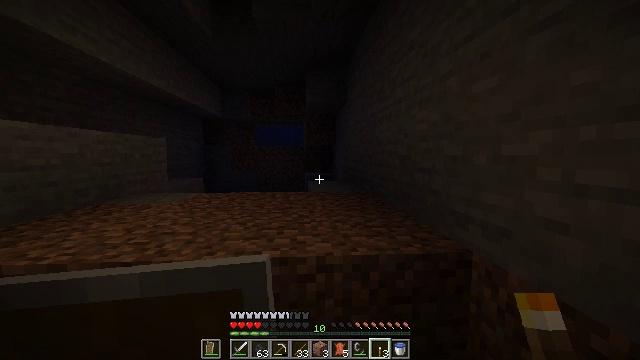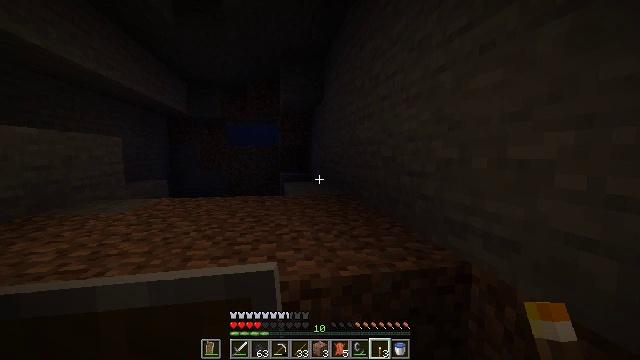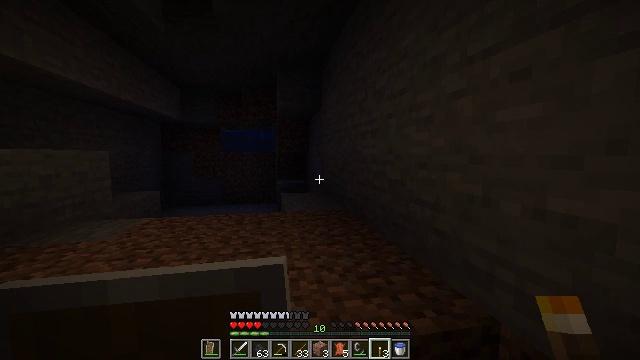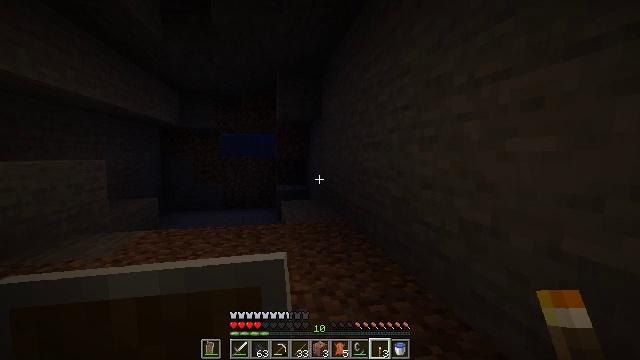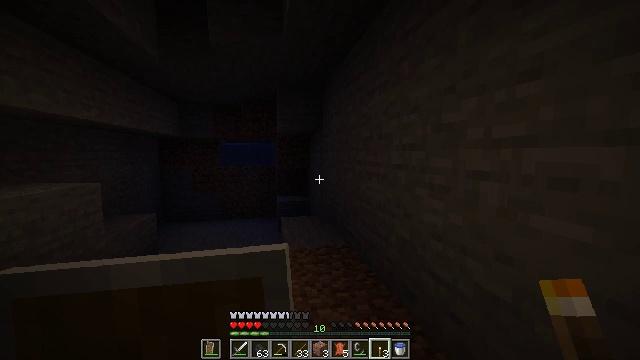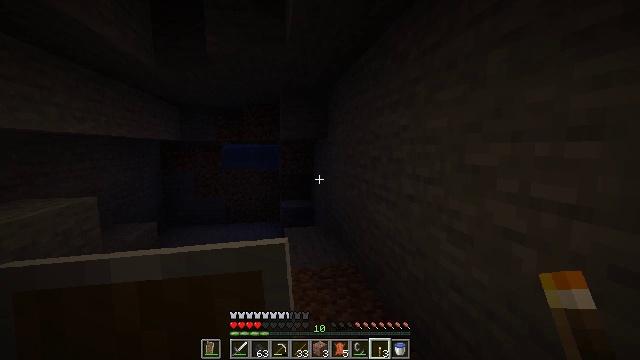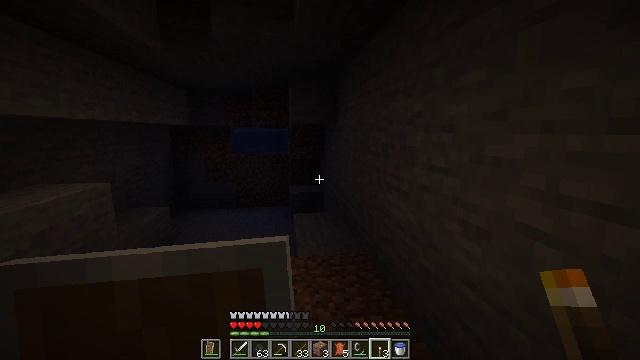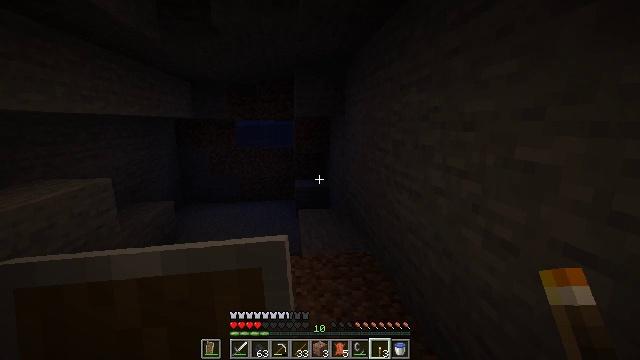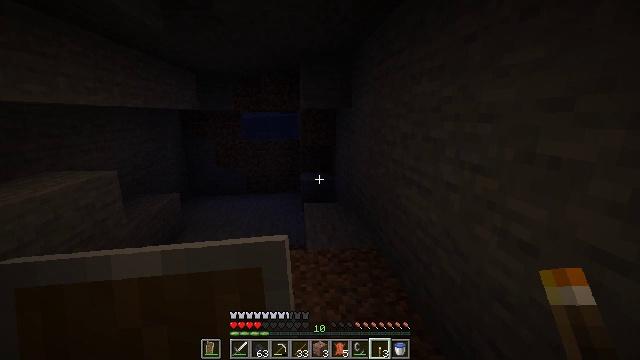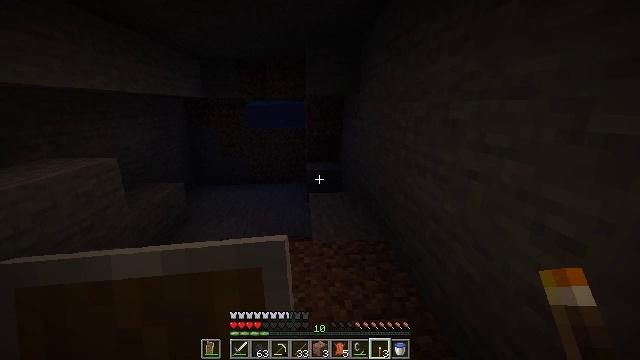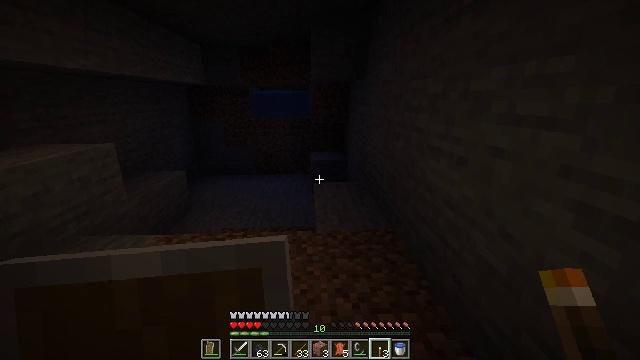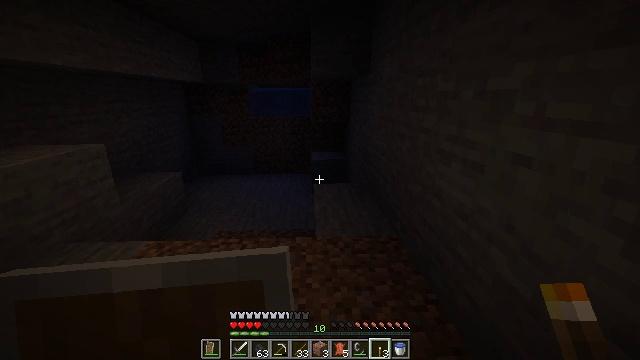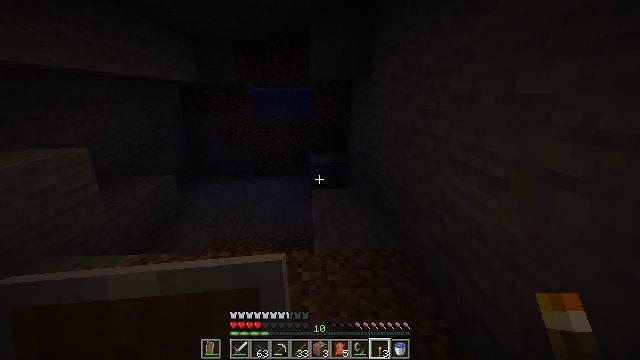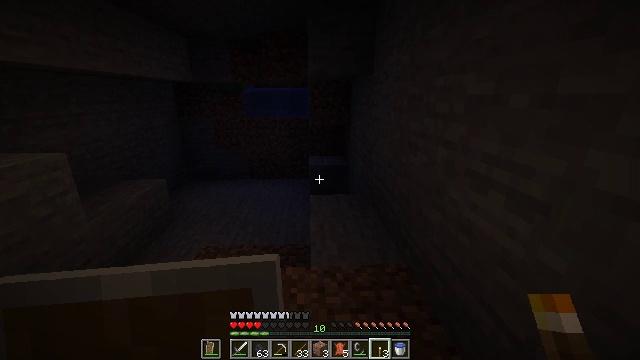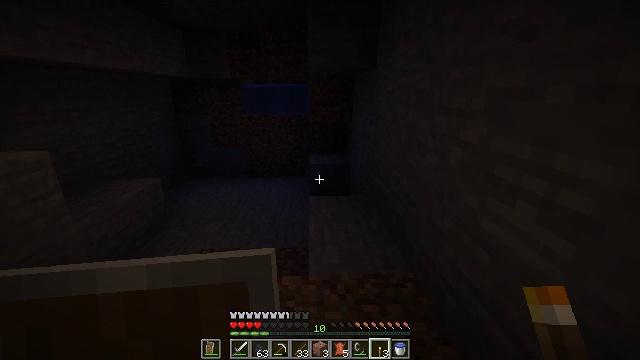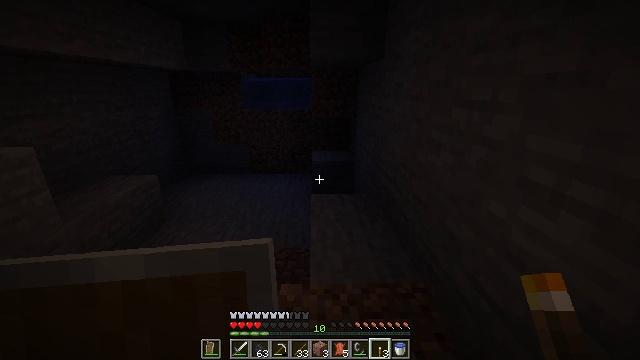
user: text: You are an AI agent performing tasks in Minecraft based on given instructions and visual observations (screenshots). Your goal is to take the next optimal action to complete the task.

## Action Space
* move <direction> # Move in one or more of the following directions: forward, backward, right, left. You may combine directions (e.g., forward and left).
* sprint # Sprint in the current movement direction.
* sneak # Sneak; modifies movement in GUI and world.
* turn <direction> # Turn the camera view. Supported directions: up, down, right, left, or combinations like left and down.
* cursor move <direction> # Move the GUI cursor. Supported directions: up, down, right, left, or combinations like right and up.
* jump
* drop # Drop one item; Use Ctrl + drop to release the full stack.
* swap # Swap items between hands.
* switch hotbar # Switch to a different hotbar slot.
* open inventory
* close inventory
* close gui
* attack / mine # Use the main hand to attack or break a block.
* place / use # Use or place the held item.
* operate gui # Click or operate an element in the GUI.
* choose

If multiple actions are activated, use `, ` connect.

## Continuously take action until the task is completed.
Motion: motion action
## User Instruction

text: Remove a cornflower from the inventory.
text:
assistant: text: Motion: move forward, turn right
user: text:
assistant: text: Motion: move forward, jump
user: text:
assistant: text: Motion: move forward, jump
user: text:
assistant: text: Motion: move forward, jump
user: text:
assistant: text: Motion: move forward, turn down, jump
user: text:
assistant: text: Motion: move forward, turn left and down
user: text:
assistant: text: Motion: move forward, turn left and down
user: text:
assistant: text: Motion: move forward, turn left and down
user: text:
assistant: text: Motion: move forward, turn left and down
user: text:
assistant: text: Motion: move forward, turn left and down
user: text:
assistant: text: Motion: move forward
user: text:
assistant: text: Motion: move forward
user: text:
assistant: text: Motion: move forward
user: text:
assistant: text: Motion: move forward
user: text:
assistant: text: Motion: move forward, turn down
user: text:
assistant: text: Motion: move forward
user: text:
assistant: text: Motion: move forward
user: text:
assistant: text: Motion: move forward
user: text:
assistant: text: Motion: move forward
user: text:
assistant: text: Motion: move forward
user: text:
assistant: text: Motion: move forward, turn left
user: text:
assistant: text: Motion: move forward, turn left
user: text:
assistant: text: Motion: turn left and up
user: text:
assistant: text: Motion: turn left and up
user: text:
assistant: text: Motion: turn left and up
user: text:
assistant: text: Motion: turn up
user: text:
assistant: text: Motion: turn right and up
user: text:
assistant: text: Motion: turn right and up
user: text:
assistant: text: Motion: turn right and up
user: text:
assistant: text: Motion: no_op